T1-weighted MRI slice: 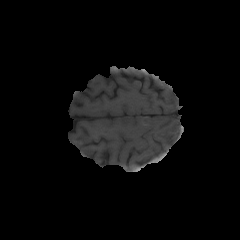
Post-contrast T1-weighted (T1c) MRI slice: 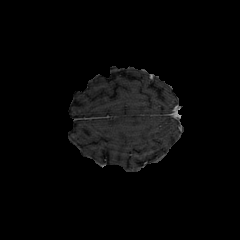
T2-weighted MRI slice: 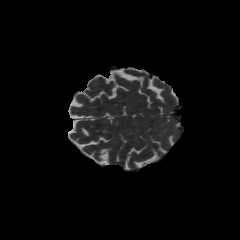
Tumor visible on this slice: no